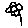
Label: flower